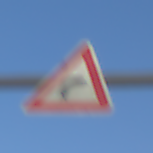
Verkehrszeichen: KurveRechts
Umgebung: Outdoor, Nature
Tageszeit: SunriseSunset
Wetter: Clear
Licht: Natural
Jahreszeit: NotSpecified
Kontrast: HighContrast